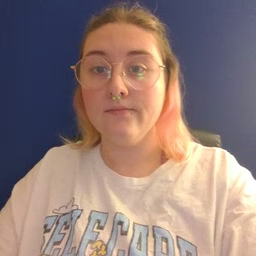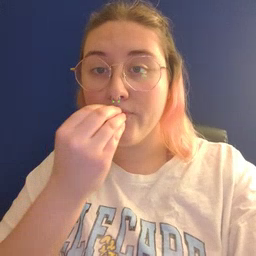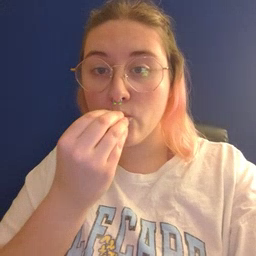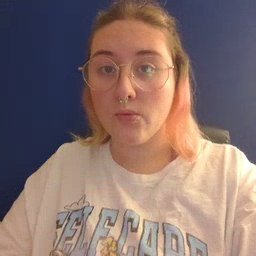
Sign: food